The plot shows how the frequency content of a bearing vibration signal evolves over time (STFT spectrogram). Based on the visible evidence, which condition applies: normal, inner_race, outer_race, ball?
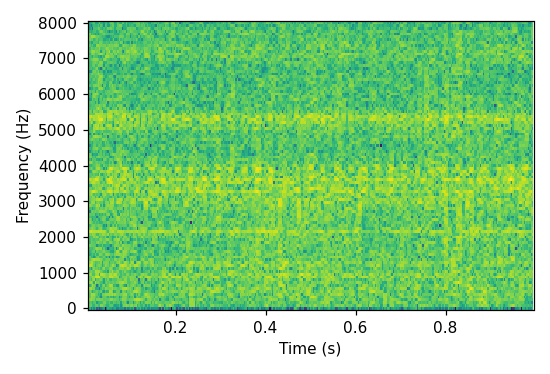
Answer: inner_race